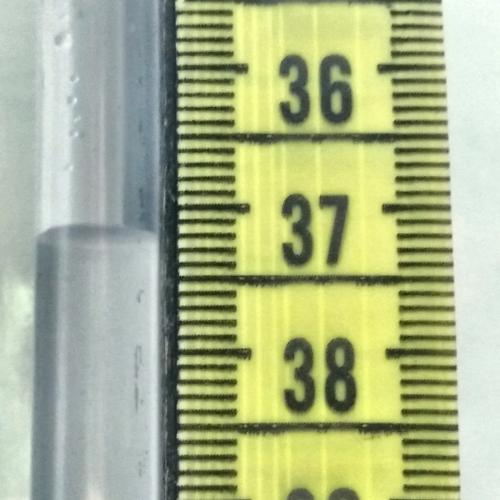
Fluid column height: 37.2 cm